Milling tool wear sample.
Tool blade image: 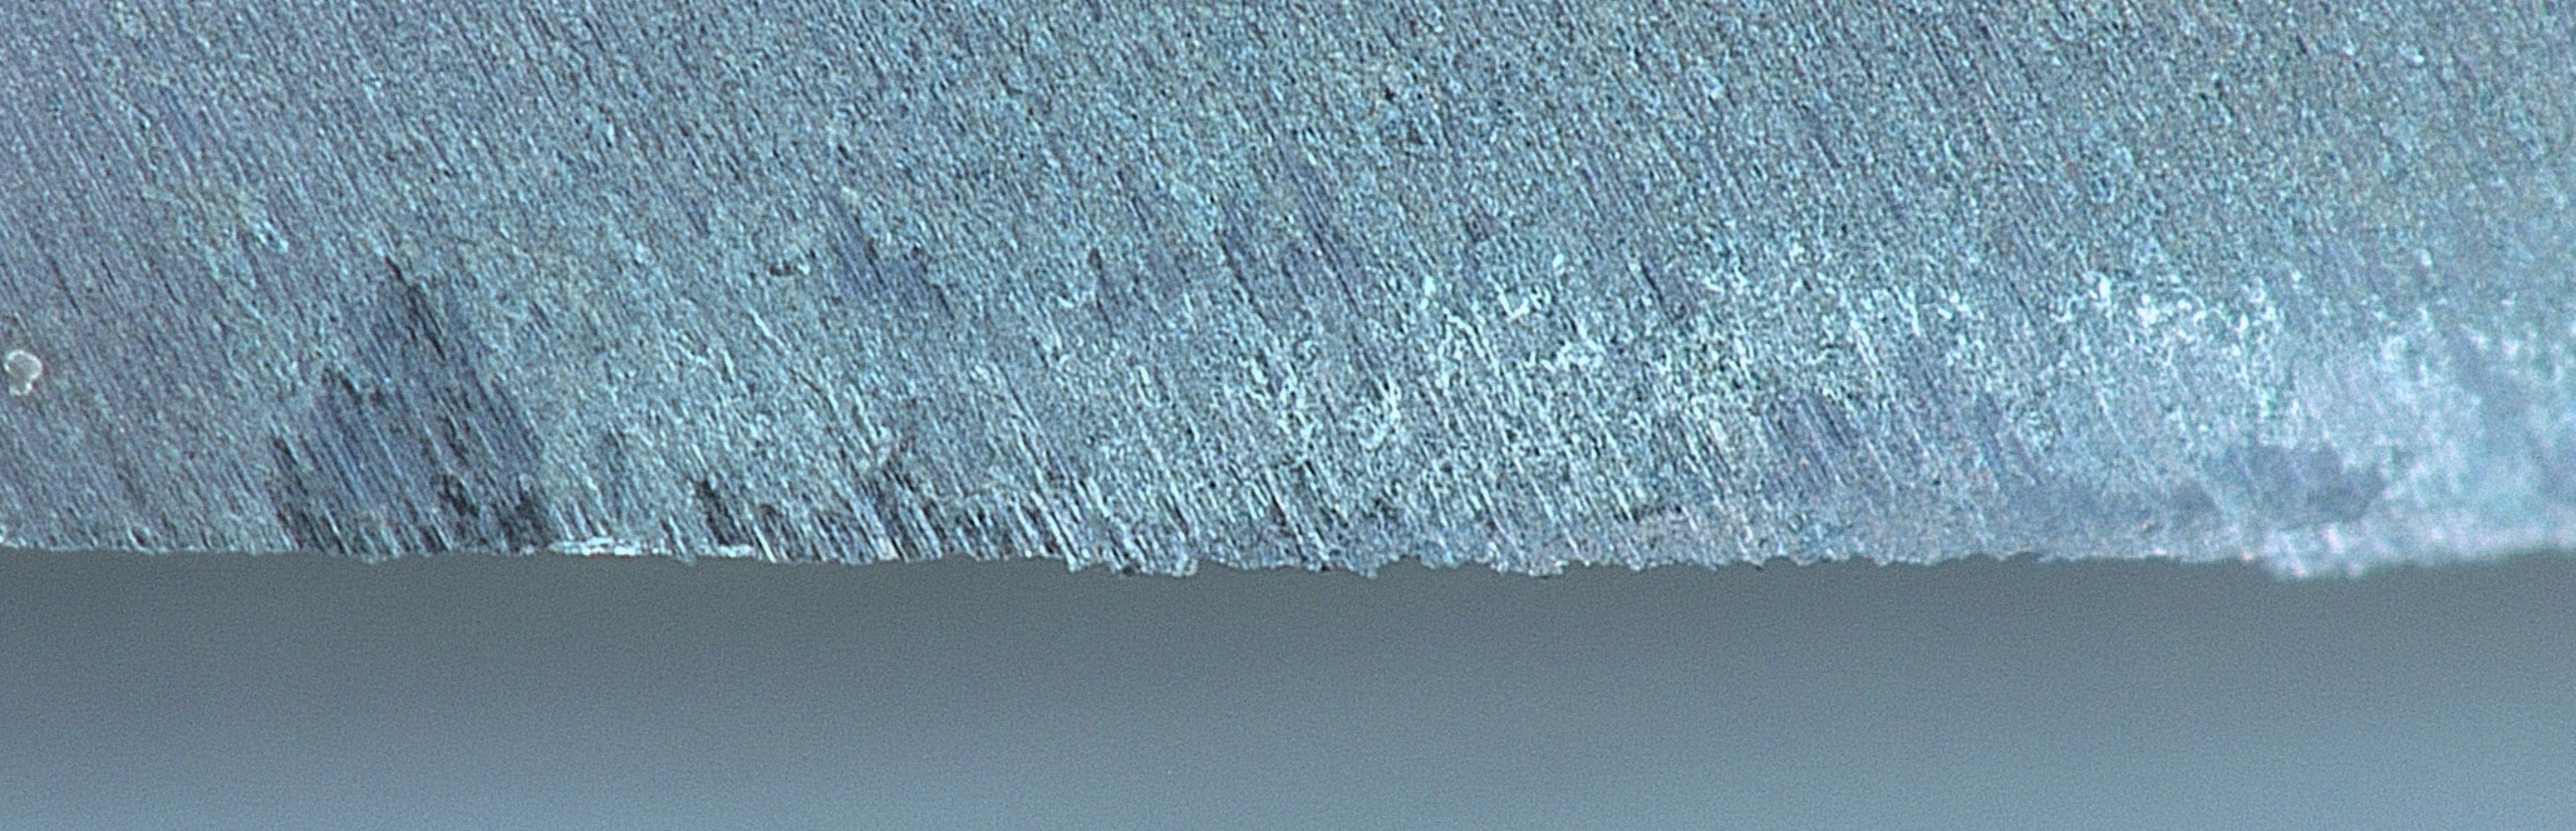
Chip image: 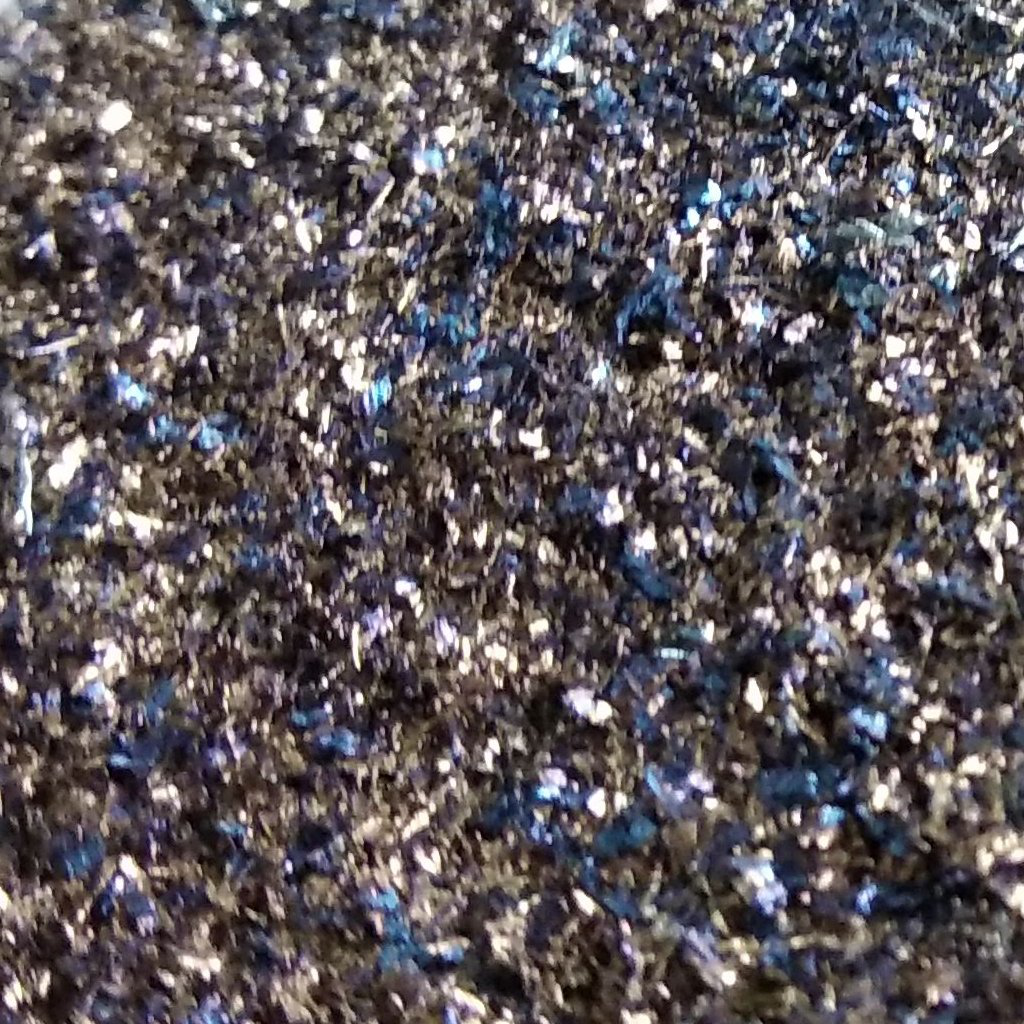
Workpiece image: 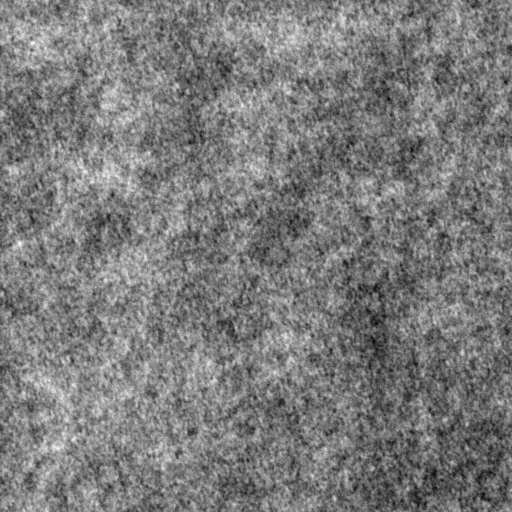
Tool wear state: dulled
Gaps: 11.43
Flank wear: 118.03
Overhang: 19.36
Force-signal Mel-spectrograms (X, Y, Z axes): 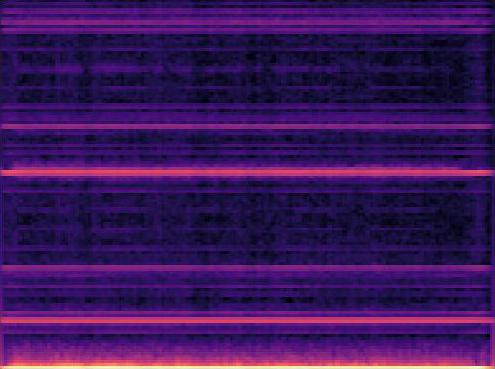 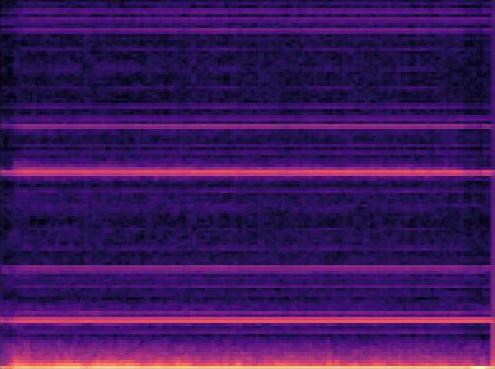 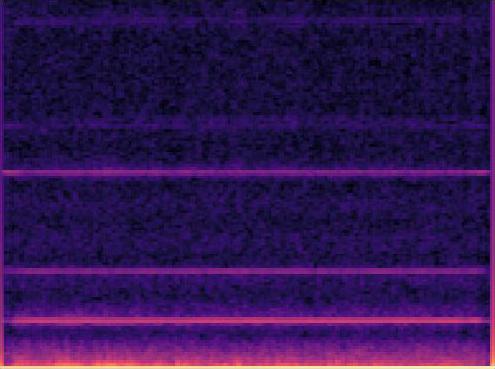
Force-signal scalograms (X, Y, Z axes): 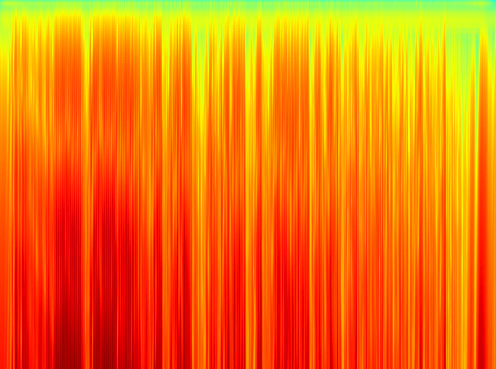 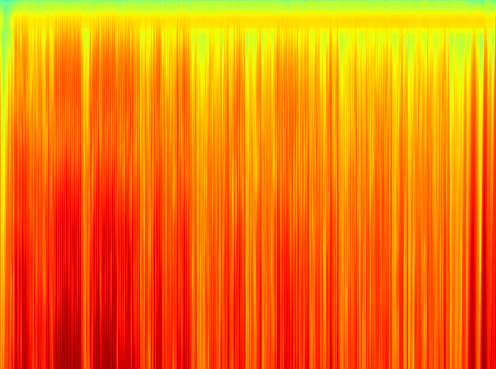 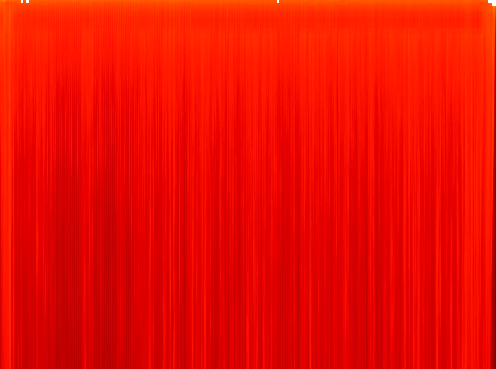
Force phase: accelerated_severe_wear